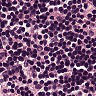
Metastatic tissue present: no